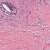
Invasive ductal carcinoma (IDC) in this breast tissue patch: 1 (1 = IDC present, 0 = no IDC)